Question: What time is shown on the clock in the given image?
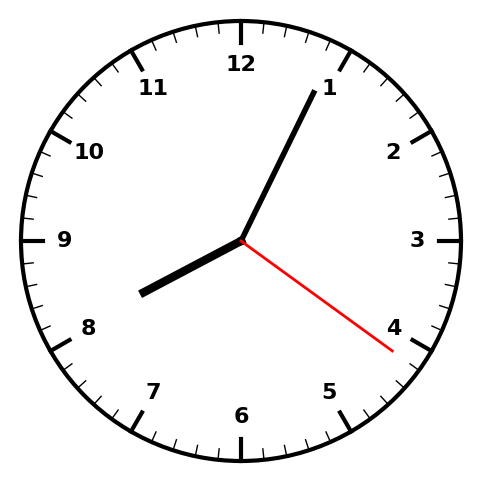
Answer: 08:04:21